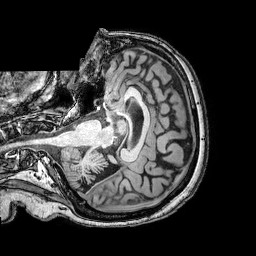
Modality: T1w
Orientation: axial
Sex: female
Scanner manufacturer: philips
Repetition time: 0.008073 s
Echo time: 0.00369 s